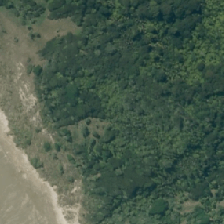
Land cover: indigenous_forest